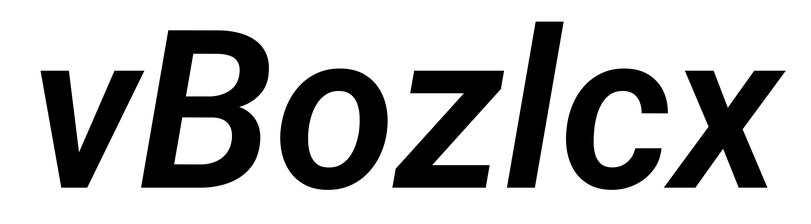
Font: Roboto-Italic_SemiBold_Italic